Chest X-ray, PA view. Patient: 34 years old, sex M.
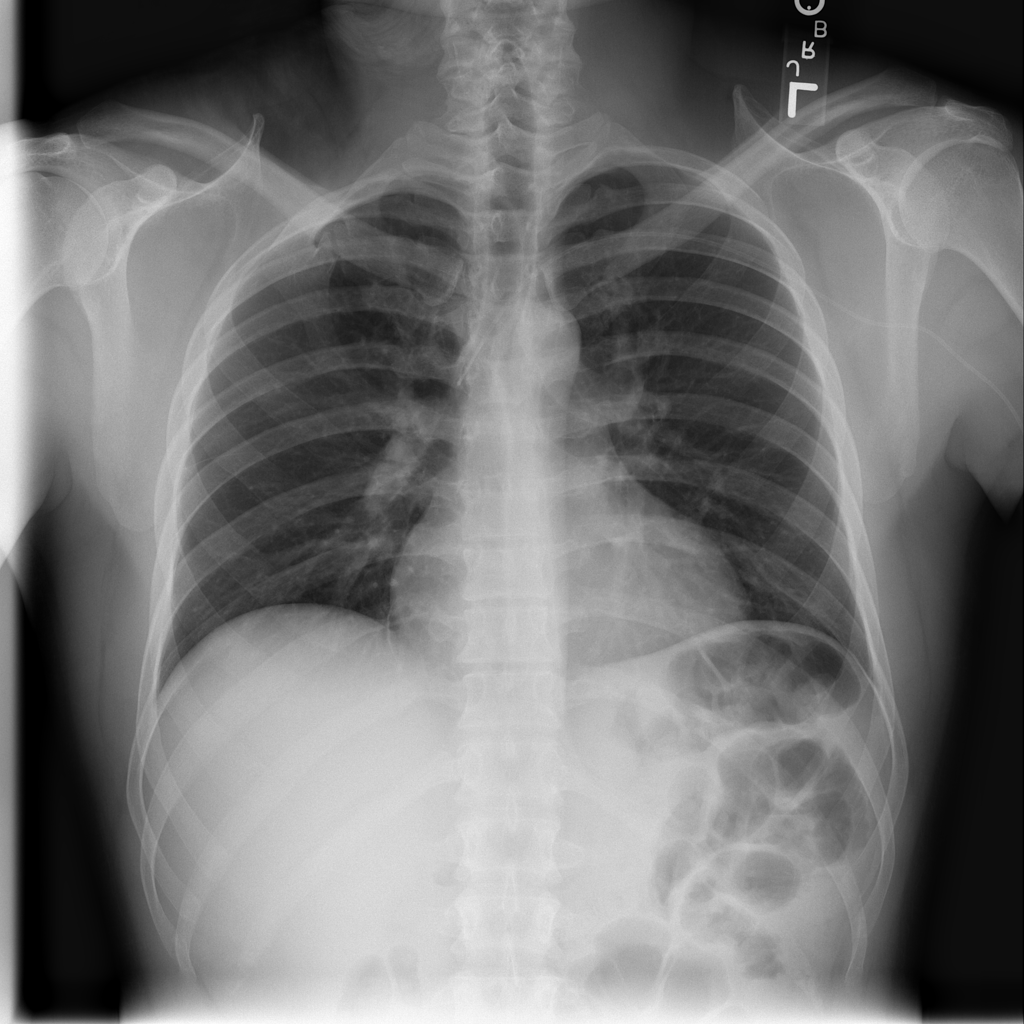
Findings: No Finding